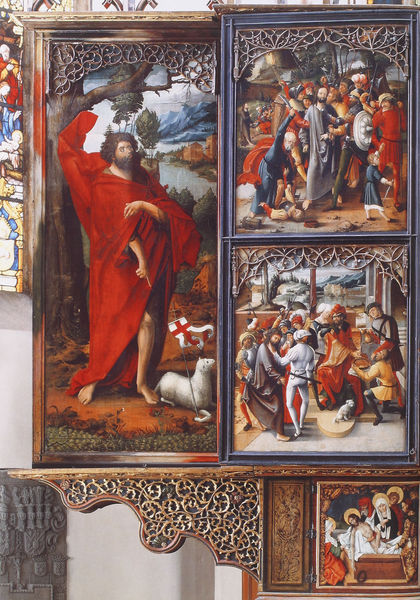
Titel: Schwabach bei Nürnberg, Stadtkirche St. Johannes der Täufer und St. Martin. Hochaltar
Standort: Schwabach, Stadtpfarrkirche St. Johannes der Täufer und St. Martin (EU - D - Mittelfranken)
Schlagwörter: baum, flügel, gemälde, umhang, fluss, landschaft, menschen, ausschnitt, hund, rot, malerei, johannes, rahmen, tod, täufer, kirche, gotik, renaissance, wald, gewalt, zeigefinger, zeigen, lamm, schaf, kreuz, festnahme, gefangennahme, pilatus, kachel, ritter, altar, hochaltar, gotisch, christus, grab, jesus, kreuzigung, leiden, religiös, heiliger, szenen, grablegung, umhand, tabernakel, predella, flügelaltar, passion, fahn, roter umhang, kreuzweg, aufgeklappt, täufe, lamm christi, gwand, kreuzfahne, jpohannes, gotikszenen, flüheö